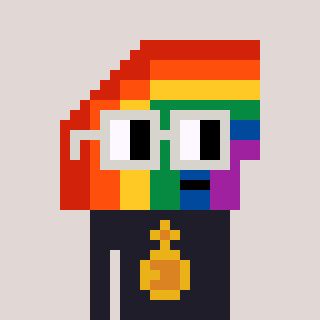
a pixel art character with square light gray glasses, a rainbow-shaped head and a grayscale-colored body on a warm background